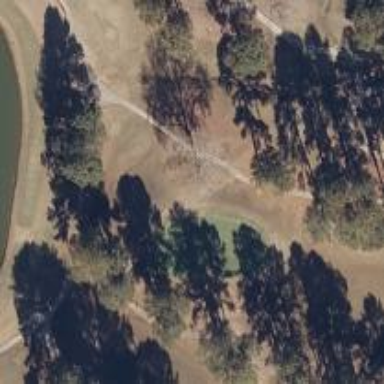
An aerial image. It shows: View of golf hole.